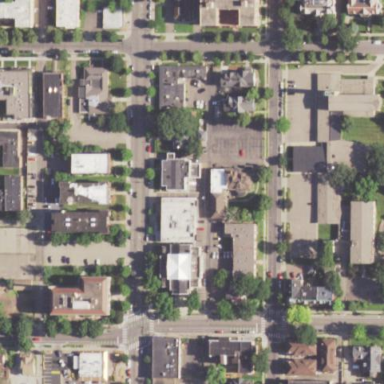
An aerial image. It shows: Sidewalk.